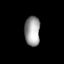
Tissue: lung
Cell type: Fibroblasts
Senescence score: 0.5533
Nuclear area (px): 447
Mean DAPI intensity: 158.356